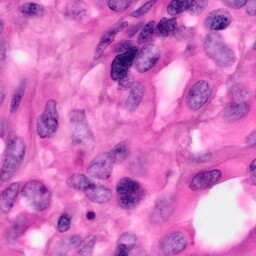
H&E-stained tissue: Pancreatic